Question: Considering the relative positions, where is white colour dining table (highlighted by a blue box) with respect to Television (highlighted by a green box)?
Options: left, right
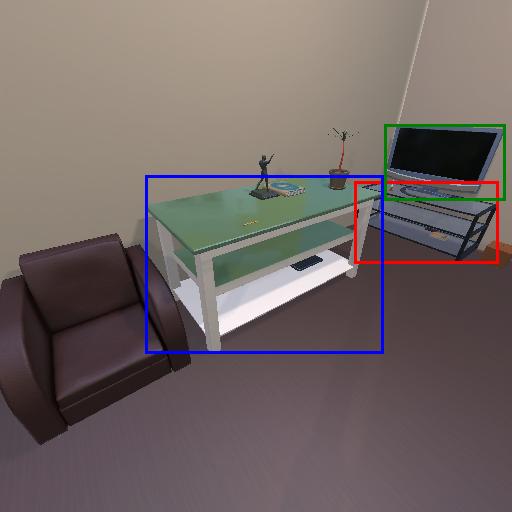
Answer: left